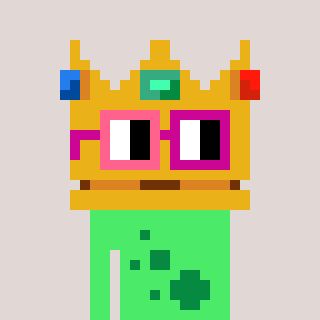
a pixel art character with square pink and red glasses, a crown-shaped head and a teal-colored body on a warm background